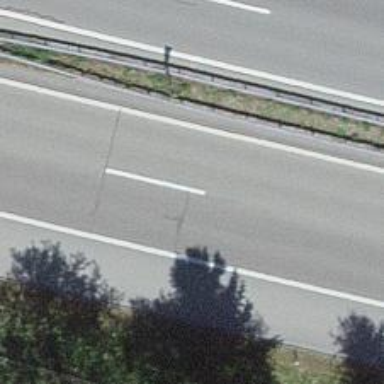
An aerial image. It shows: Asphalt motorway.